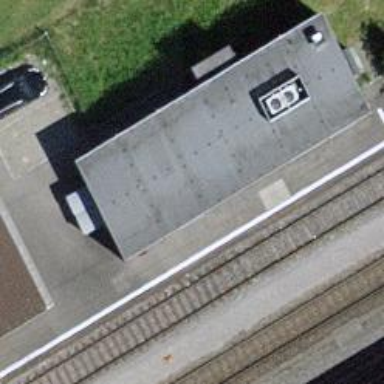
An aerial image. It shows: Service building.